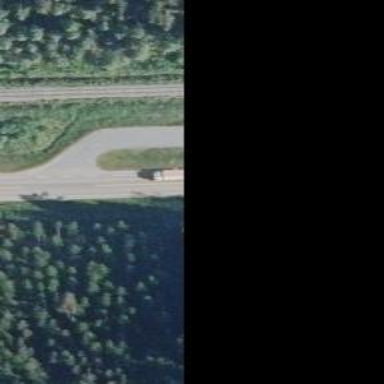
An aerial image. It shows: Rest area on the road.